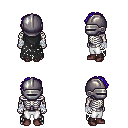
a pixel art fantasy rpg character, male body template, skeleton, black tattered cape, white pants, blue curly afro hairstyle, metal helm, white cloth bandages, maroon shoes, four views (front, back, left, right), 2x2 character sprite sheet, small pixel art, hard edges, no anti-aliasing